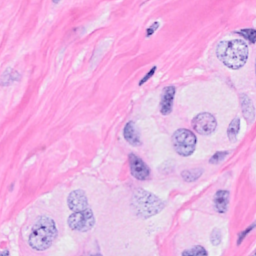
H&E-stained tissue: Breast